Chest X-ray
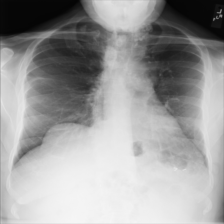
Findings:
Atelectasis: negative
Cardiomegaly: negative
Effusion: negative
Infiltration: negative
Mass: negative
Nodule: negative
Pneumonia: negative
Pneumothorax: negative
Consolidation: negative
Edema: negative
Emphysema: negative
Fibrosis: negative
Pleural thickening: negative
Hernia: negative